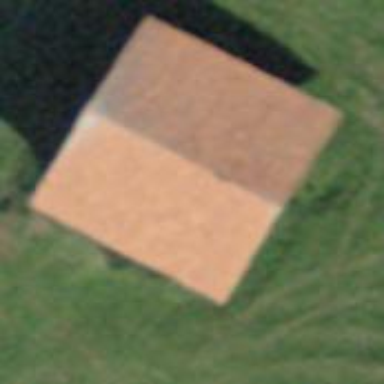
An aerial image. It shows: Rural barn.